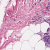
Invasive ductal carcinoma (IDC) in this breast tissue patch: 1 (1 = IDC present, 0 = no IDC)